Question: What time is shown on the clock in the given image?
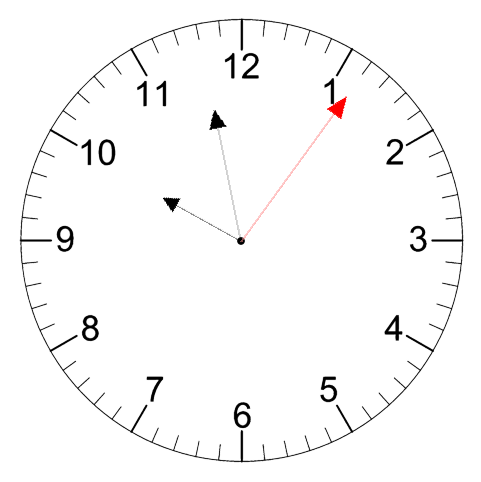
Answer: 09:58:06